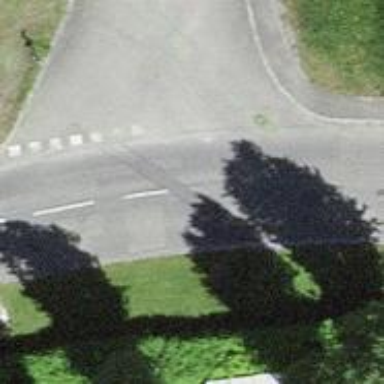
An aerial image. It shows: Road with "give way" sign.